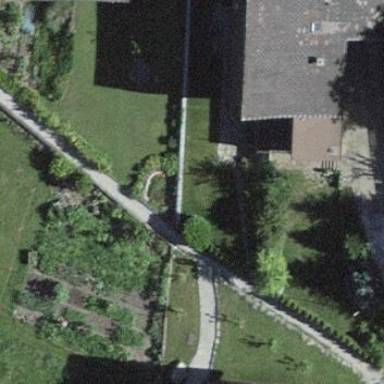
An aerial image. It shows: Garden area designated for leisure land.